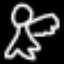
Label: angel